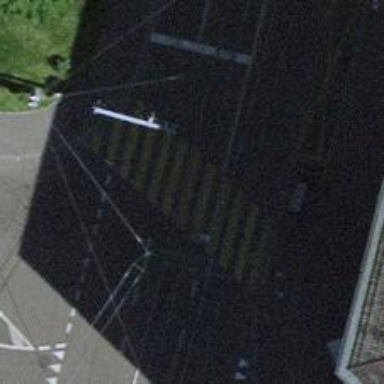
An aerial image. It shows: Railway crossing.